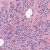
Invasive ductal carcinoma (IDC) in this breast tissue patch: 1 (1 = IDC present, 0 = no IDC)